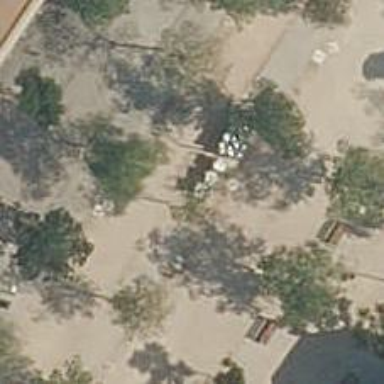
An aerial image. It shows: Parking area.